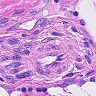
Metastatic tissue present: no